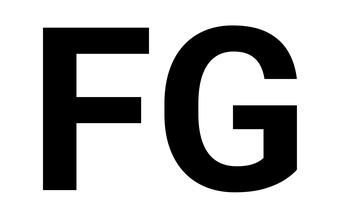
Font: Roboto_Bold